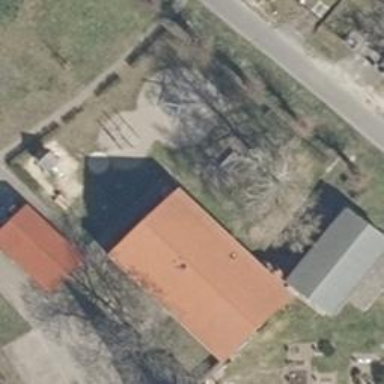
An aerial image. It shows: Kindergarten.